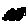
Label: bird